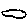
Label: cloud